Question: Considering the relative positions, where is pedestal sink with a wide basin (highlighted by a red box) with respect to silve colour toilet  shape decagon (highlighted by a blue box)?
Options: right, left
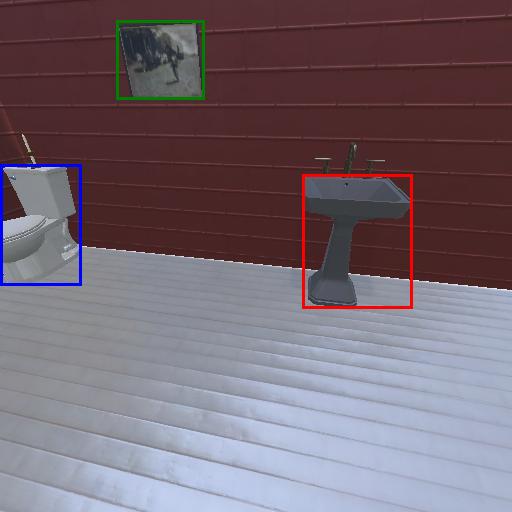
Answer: right